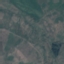
Land use / land cover class: HerbaceousVegetation